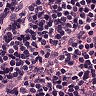
Metastatic tissue present: no